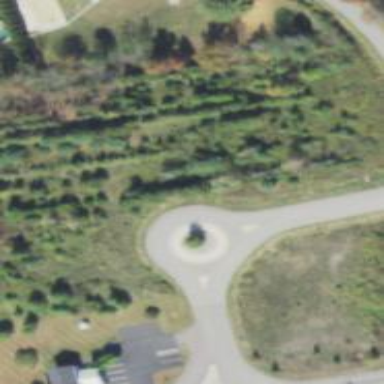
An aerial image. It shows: Turning loop on the road.